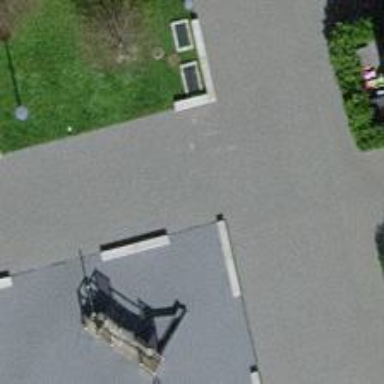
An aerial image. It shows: Bench.